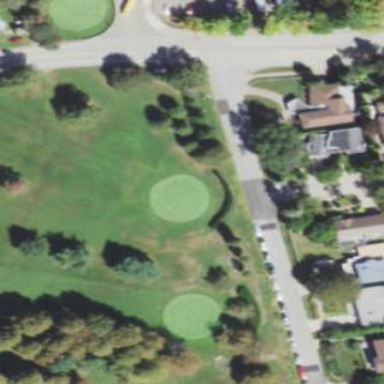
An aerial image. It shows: Golf fairway on grassy land designated for golfing activities.